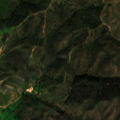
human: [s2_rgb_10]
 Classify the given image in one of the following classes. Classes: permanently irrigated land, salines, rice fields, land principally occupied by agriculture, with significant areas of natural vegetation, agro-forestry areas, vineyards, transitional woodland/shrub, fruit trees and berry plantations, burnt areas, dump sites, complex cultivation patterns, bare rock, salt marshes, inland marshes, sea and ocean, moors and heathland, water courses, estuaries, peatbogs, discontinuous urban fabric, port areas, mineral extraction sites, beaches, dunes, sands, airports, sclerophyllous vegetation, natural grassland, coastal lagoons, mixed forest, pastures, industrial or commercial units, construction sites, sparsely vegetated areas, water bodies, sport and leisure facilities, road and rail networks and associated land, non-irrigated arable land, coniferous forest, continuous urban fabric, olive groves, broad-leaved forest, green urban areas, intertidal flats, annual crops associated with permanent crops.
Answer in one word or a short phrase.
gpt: non-irrigated arable land, land principally occupied by agriculture, with significant areas of natural vegetation, broad-leaved forest, transitional woodland/shrub